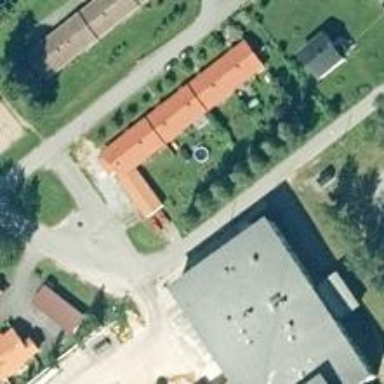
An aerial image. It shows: Terrace building.